Question: I am trying to understand this paper and do a live implementation of <URL>. While I was trying to implement, I was having a few questions that strikes my head:
1. The author introduced negative pheromone depositing(mentioned in page 2 second column of the above paper). But I didn't understood what it is or where it is used! Inside the paper, it doesn't talk about it as well googled about it. What is it and where would we use it? We are already doing pheromone deposition and evaporation.
2. In the goal seeking algorithm (in page 2), the Pheromone deposition is done after all the ants are moved to the next position as well as after the evaporation is carried out. So, at that time, the depositing of the pheromones is carried out by iterating through all the ants and updating the pheromone concentration in their current location, isn't it?
3. In that goal seeking algorithm (in page 2), the author talks about Check if termination criteria met. So, does that mean check whether the ant had reached the goal(ie. destination location)? If so, the execution should be terminated. Isn't it?
4. Apart from that, I didn't understood what he meant by these three lines in the goal seeking algorithm in page 2: Control ant distance from wall Prevent backtracking Prevent 4 square looping
I have included the screenshot of the relevant part from the above paper:

I would really appreciate if you could clear my above questions.
Since there was no response to this, I have asked another question here: <URL>
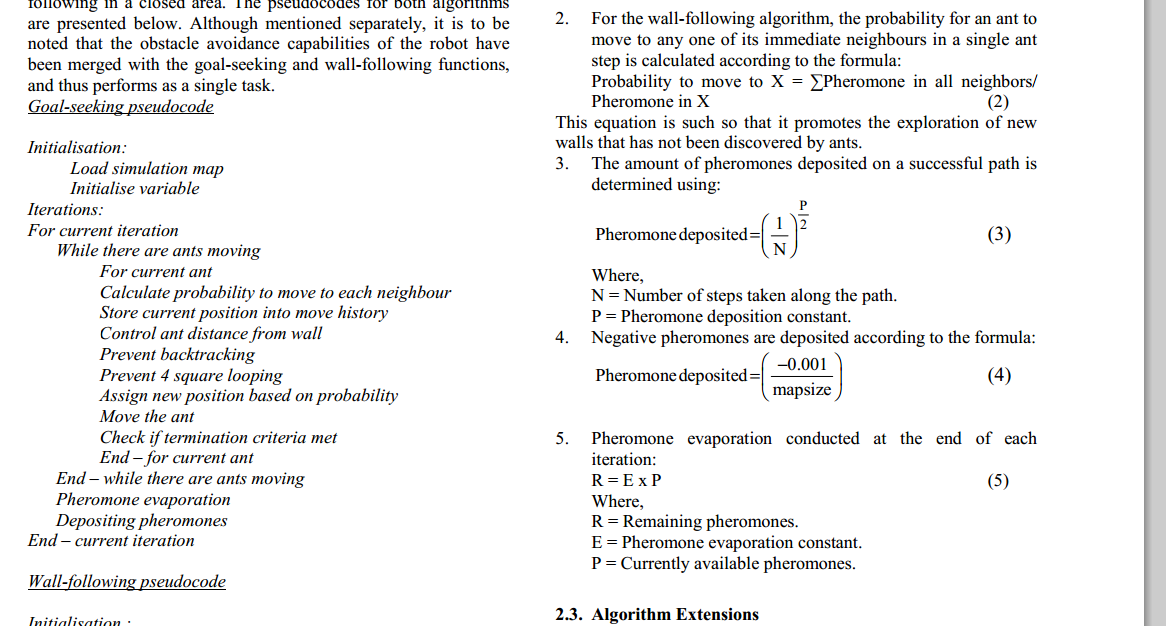
Answer: > The author introduced negative pheromone depositing(mentioned in page 2 second column of the above paper). But I didn't understood what
it is or where it is used! Inside the paper, it doesn't talk about it
as well googled about it. What is it and where would we use it? We are
already doing pheromone deposition and evaporation.
Only skimming the paper you have provided I cannot tell you how exactly they implemented the negative pheromone. There are several approaches, probably the most common general purpose approach is to choose the worst paths generated and give all of their tiles a negative pheromone instead of the regular positive one. There is still a design choice in choosing a function that calculates the movement-likelihood based on the levels of the two different pheromones though...
In the given paper it sounds like they took a similar approach and substracted pheromone from the corresponding tiles instead of adding a second negative pheromone. Thus they don't need to change the function that determined the likelihood of movement to neighbouring tiles.
> In the goal seeking algorithm (in page 2), the Pheromone deposition is done after all the ants are moved to the next position
as well as after the evaporation is carried out. So, at that time, the
depositing of the pheromones is carried out by iterating through all
the ants and updating the pheromone concentration in their current
location, isn't it?In that goal seeking algorithm (in page 2), the author talks about Check if termination criteria met. So, does that mean check whether
the ant had reached the goal(ie. destination location)? If so, the
execution should be terminated. Isn't it?
All ants are moved until they have all reached the goal - or some other termination criterion is met. Eg. you might decide to only wait till at least 90% of the ants have reached the goal or you might include a maximum number of steps.
Evaporate the pheromones on each tile according to (5).
Now consider the paths that all the ants have taken to get to the goal. Add pheromone to all used tiles according to the given function (3) or (4) depending on whether you want to encourage this particular path or not (eg. all ants that did not reach the goal are good candidates for negative pheromones).
> Apart from that, I didn't understood what he meant by these three lines in the goal seeking algorithm in page 2:'''
Control ant distance from wall
Prevent backtracking
Prevent 4 square looping
'''
When choosing the next tile to move to, they restrict the choices somewhat. They want to keep a minimum distance from all walls, so they neglect choices directly neighbouring walls (or some other distance from them, no idea why they decided to include this at this point in the algorithm...). They also forbid an ant from only walking back and forth, so the previous tile is forbidden - as well as 4-square looping (ie loops that consist of four tiles).
One possible implementation of the algorithm could do the following (where I have chosen the stoping criterion and choice of negative pheromones for you)
'''
initialize all cells pheromone levels to some constant > 0
repeat
set all ants to start location and erase their history
repeat
for every ant do
if this ant is at the goal skip it
make list of all neighbouring cells that are
1. not too close to a wall
2. not equal to the previous cell
3. not equal to the cell that was visited 3 moves before
calculate probability for all cells in this list
choose next cell according to these probabilities
update current position and history
end for
until 80% of all ants have reached the goal
evaporate pheromones
for every ant do
if it reached the goal
add pheromones to all cells in this ants history according to (3)
else
substract pheromones accoring to (4)
end for
until length of shortest path has not changed for M iterations
'''
hope this clears things up a bit. I would change the conditions 2. and 3. in the choice of neighbours to exclude any cell that was already visited by this ant - but that it personal preference....